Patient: sex M, age 58
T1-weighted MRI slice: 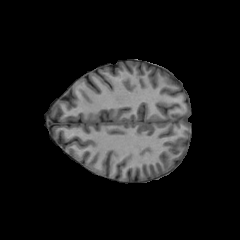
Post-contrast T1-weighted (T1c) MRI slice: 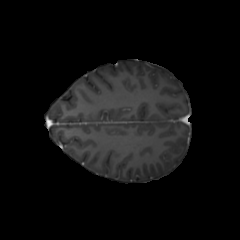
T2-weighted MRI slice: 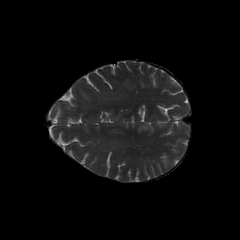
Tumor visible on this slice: no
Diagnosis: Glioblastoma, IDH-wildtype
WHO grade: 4